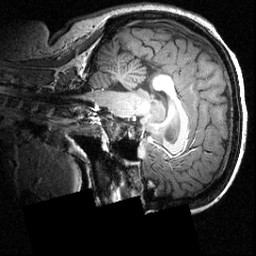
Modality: T1w
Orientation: sagittal
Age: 25
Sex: female
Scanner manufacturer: siemens
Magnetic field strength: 3.951 T
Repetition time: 1.5 s
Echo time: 0.00335 s